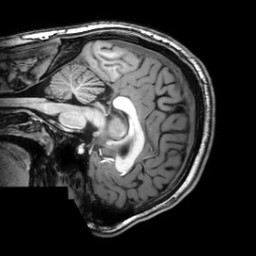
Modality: T1w
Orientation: sagittal
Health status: healthy
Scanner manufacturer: philips
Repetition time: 0.008149 s
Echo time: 0.00373 s